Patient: sex F, age 26
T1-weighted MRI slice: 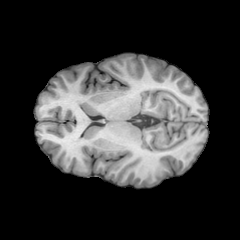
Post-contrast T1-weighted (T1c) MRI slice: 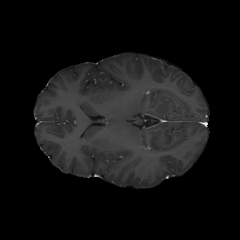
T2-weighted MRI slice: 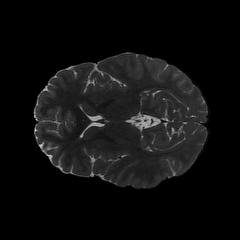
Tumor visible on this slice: no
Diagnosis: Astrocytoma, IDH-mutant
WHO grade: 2